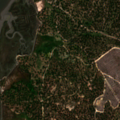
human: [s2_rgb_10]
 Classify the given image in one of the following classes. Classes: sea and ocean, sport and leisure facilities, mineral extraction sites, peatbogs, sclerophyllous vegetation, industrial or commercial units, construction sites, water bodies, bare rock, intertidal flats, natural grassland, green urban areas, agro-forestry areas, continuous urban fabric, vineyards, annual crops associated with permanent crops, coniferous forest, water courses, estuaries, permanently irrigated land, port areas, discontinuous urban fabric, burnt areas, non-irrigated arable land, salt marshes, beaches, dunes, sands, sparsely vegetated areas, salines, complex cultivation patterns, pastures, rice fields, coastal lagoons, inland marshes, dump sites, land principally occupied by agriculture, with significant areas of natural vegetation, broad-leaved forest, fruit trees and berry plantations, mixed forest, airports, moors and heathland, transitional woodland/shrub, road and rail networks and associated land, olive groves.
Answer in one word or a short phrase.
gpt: continuous urban fabric